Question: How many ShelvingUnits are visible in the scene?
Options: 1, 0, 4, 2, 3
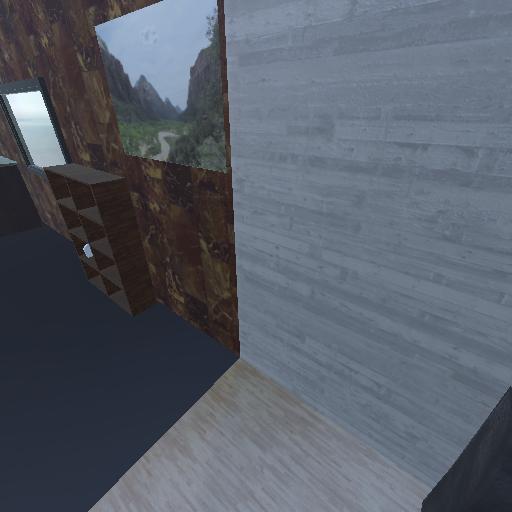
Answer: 1